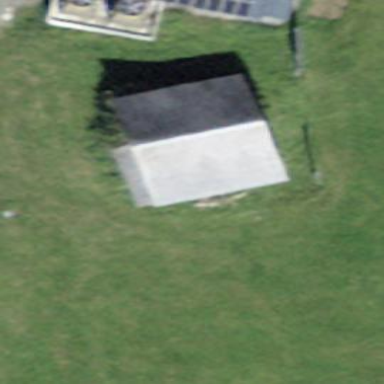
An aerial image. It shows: Barn.